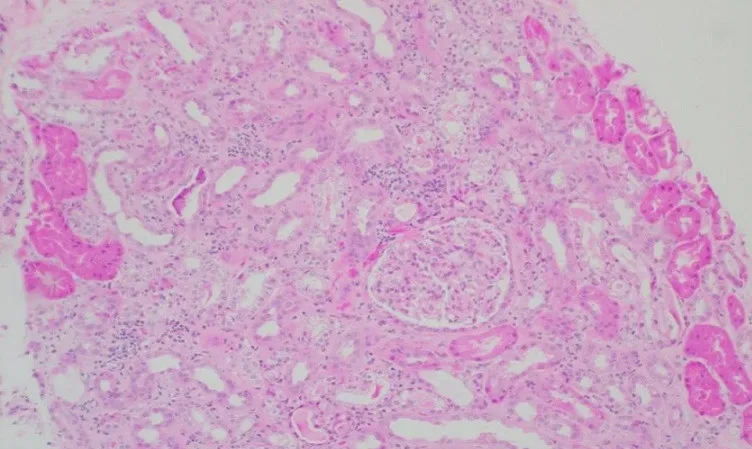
Renal parenchyma mainly shows tubulointerstitial nephritis injury (HEx100).
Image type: pathology (pas)